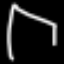
Label: pants